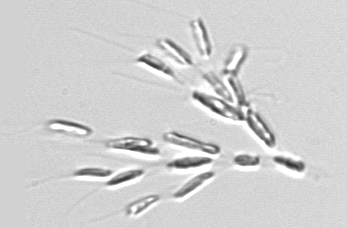
Label: Dinobryon